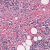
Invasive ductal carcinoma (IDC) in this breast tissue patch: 0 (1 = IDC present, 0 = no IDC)